Question: I have a create\edit view for a compound item, where I select lots of options for components from drop down lists. I want to be able to add or edit a specific component, selected in a dropdown list.
:
Suppose I have a 'Car' model
'''
public class Car
{
public int Id { get; set; }
public string Name { get; set; }
public BodyStyle BodyStyle { get; set; }
public int BodyStyleId { get; set; }
}
'''
'BodyStyle' is a component of a 'Car' aggregate, defined as:
'''
public class BodyStyle
{
public int Id { get; set; }
public string Name { get; set; }
}
'''
Now I have a controller action to create a car,
'''
public ActionResult CreateCar()
{
//BodyStyles is a mock property with all hardcoded BodyStyles, just for demo
ViewBag.Styles = new SelectList(BodyStyles, "Id", "Name");
return View();
}
'''
Here is the part of the 'CreateCar' view, which defines 'BodyStyle' dropdown list.
'''
<div class="form-group">
@Html.LabelFor(model => model.BodyStyle, new { @class = "control-label col-md-2" })
<div class="col-md-10">
@Html.DropDownListFor(model => model.BodyStyleId, (IEnumerable<SelectListItem>)ViewBag.Styles)
@Html.ActionLink("Create", "CreateBodyStyle")
@*here is the problem, can't find a way to pass selected BodyStyle Id to EditBodyStyle action*@
@Html.ActionLink("Edit", "EditBodyStyle")
</div>
</div>
'''
Here is the naive implementation of 'EditBodyStyle'
'''
public ActionResult EditBodyStyle(int bodyStyleId)
{
return View(BodyStyles.First(b => b.Id == bodyStyleId));
}
'''
'DropDownListFor''EditBodyStyle'
I've achieved this with javascript, subscribing to 'onchange' and storing the selected value, then using it in the link. But the code becomes a , since I have near 10 of such components on several views. The functionality is quite simple, so I wonder if I'm missing some ASP.NET MVC feature, that will help me achieve this only using Razor view engine.
Here is the resulting view, just to get the whole picture:

Where each option of 'select' tag is of format:
'''
<option value="1">Coupe - 2 door</option>
<option value="2">Coupe - 3 door</option>
'''
(there is no id's in the view example above, but assume dropdown list and link has ids, as noted in the js):
'''
$(function () {
$("#editBodyStyleLink").click(function () {
var id = $("#bodyStylesDropDown").val();
window.location.href = "/Home/EditBodyStyle/?id=" + id;
});
});
'''
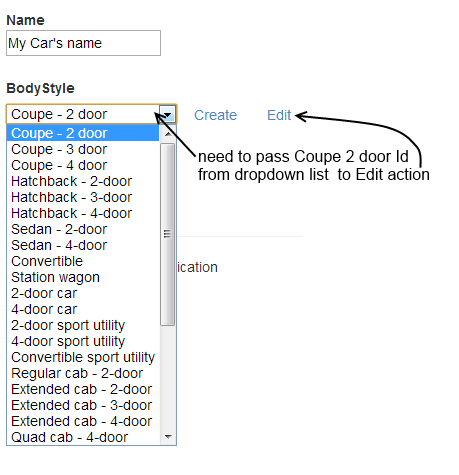
Answer: First you need to post your bodyStyleId as a parameter (please note I have used Cars for your controller name, you will need to change that to the actual controller name):
'''
<div class="form-group">
@Html.LabelFor(model => model.BodyStyle, new { @class = "control-label col-md-2" })
<div class="col-md-10">
@Html.DropDownListFor(model => model.BodyStyleId, (IEnumerable<SelectListItem>)ViewBag.Styles)
@Html.ActionLink("Create", "CreateBodyStyle")
@*here is the problem, can't find a way to pass selected BodyStyle Id to EditBodyStyle action*@
@Html.ActionLink("Edit", "EditBodyStyle", null, new { bodyStyleId = model.BodyStyleId)
</div>
'''
Then you need to select it when populating your select list items and send it back to the view:
'''
public ActionResult EditBodyStyle(int bodyStyleId)
{
var styles = BodyStyles.Select(m => new SelectListItem
{
Value = m.Id.ToString(),
Text = m.Name,
Selected = bodyStyleId.Equals(m.Id.ToString())
});
ViewBag.Styles = styles;
return View(model);
}
'''
The important part which caught me out when doing this is the following line which selects the list:
'''
Selected = bodyStyleId.Equals(m.Id.ToString())
'''
And finally use this for you dropdown.
'''
@Html.DropDownListFor(model => model.BodyStyleId, (IEnumerable<SelectListItem>)ViewBag.Styles, "Please select")
'''